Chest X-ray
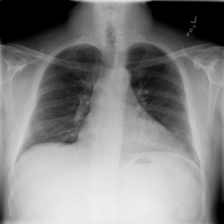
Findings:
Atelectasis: negative
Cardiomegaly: negative
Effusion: negative
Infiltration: negative
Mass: negative
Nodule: negative
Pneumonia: negative
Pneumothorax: negative
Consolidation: negative
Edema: negative
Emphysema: negative
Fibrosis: negative
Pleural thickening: negative
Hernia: negative